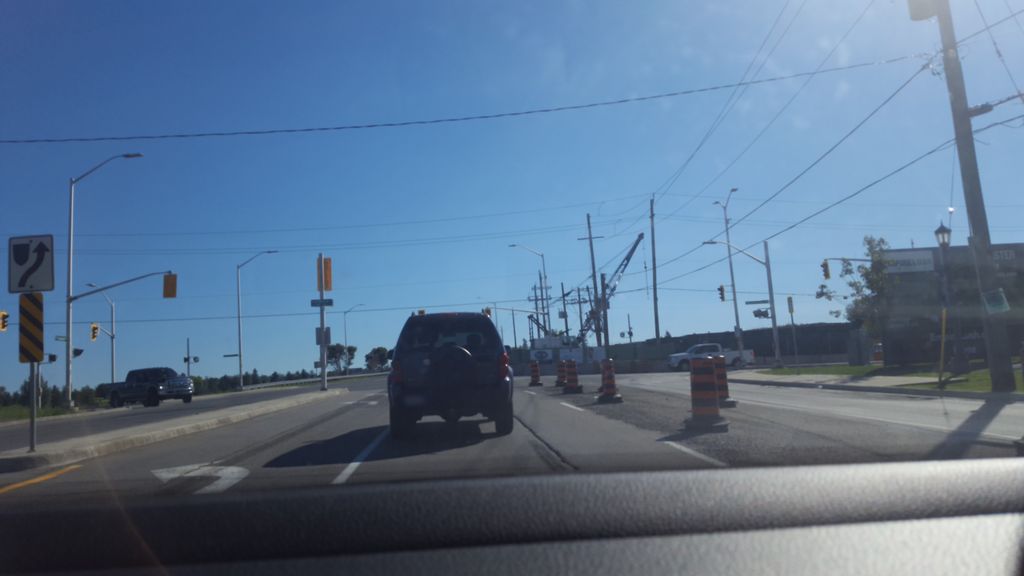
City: hamilton